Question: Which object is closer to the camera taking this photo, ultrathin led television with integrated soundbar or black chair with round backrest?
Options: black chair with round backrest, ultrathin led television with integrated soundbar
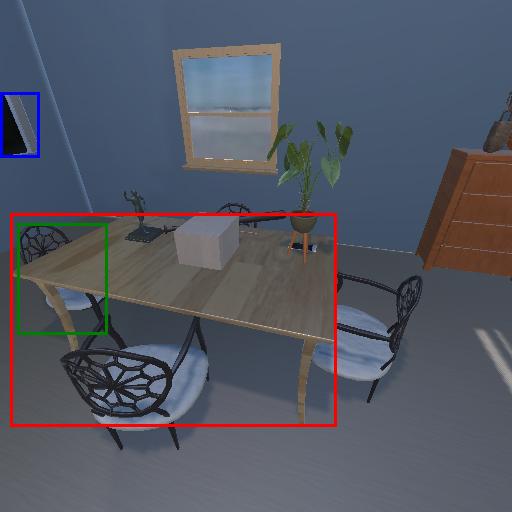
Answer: black chair with round backrest